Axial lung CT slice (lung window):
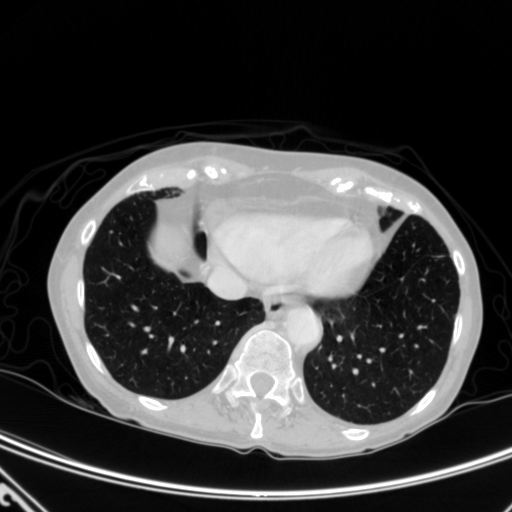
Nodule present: no